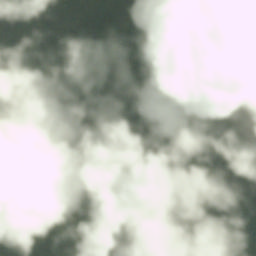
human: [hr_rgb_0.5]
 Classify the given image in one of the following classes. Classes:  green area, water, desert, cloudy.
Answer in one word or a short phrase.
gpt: cloudy